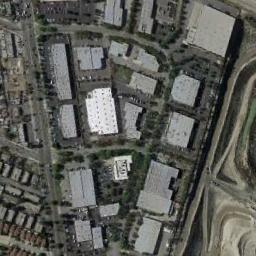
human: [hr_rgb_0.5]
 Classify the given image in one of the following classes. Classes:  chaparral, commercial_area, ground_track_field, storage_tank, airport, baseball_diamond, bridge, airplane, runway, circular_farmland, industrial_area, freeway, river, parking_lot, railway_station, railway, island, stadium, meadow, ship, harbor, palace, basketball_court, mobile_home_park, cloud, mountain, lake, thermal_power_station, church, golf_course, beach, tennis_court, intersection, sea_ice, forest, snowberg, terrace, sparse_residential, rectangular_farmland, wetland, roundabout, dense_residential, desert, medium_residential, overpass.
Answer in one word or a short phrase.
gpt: industrial_area